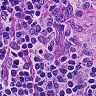
Metastatic tissue present: no